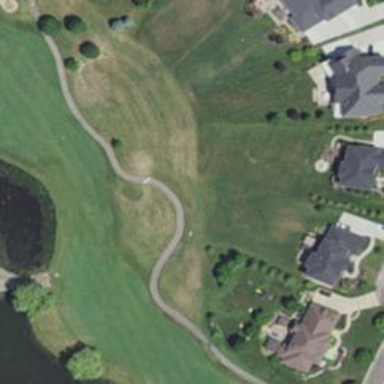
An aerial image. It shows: Pathway for golfing.